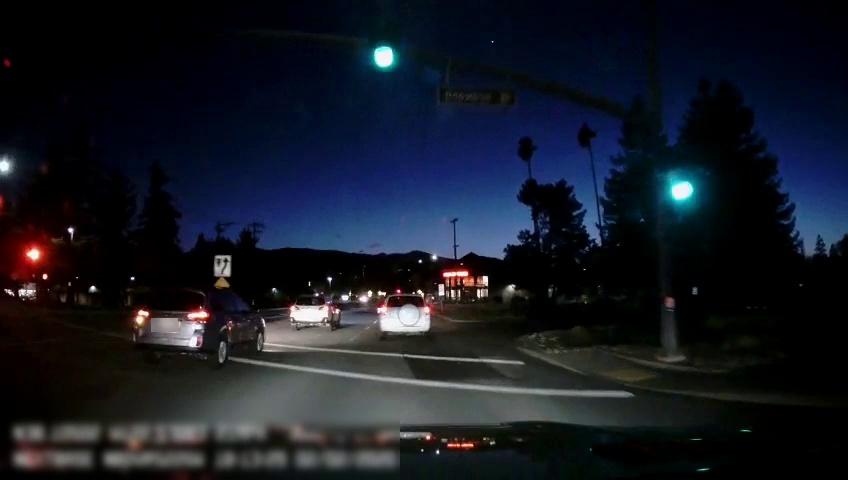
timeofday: Night
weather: Other
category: Drivable Space
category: Vehicles | SUV
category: Vehicles | SUV
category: Vehicles | SUV
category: Lanes | Alternate Lane
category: Lanes | Opposite Lane
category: Traffic | Signs
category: Traffic | Lights
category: Traffic | Lights
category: Traffic | Lights
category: Traffic | Signs
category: Traffic | Lights
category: Traffic | Signs